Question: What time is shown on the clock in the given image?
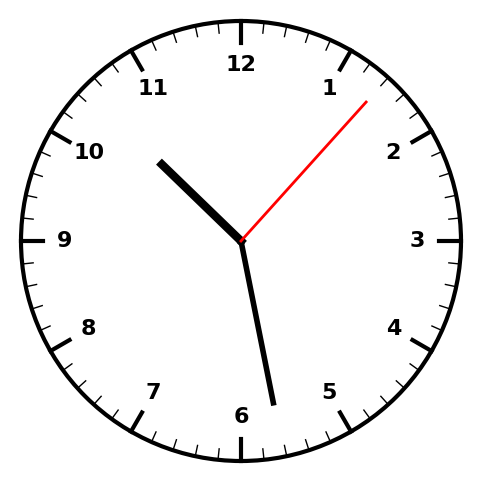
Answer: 10:28:07